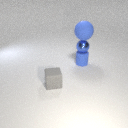
small blue rubber cylinder to the right of small gray rubber cube